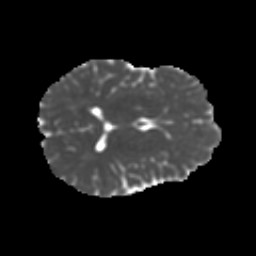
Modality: MD
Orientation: axial
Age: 17
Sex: female
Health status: ill
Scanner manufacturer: ge
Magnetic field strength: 3 T
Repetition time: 6.776 s
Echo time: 0.0794 s